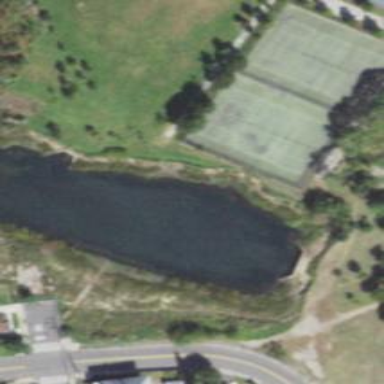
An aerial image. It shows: Tennis court in leisure pitch.